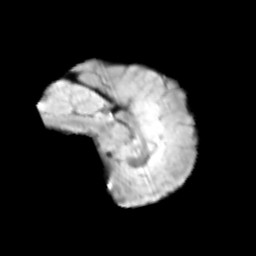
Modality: T2w
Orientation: sagittal
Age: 13
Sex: male
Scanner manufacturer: siemens
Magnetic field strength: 3 T
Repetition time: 3.8 s
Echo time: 0.07 s